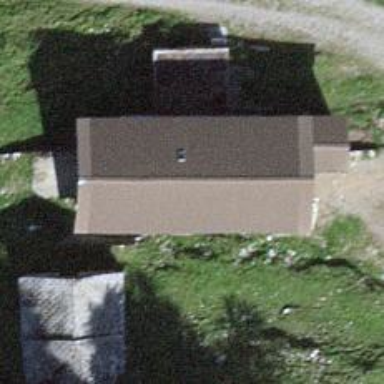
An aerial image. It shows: Isolated dwelling in remote location.